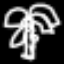
Label: palm tree